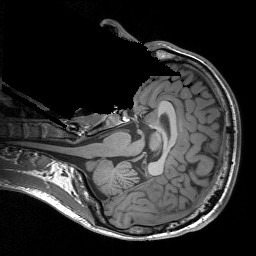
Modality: T1w
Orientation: axial